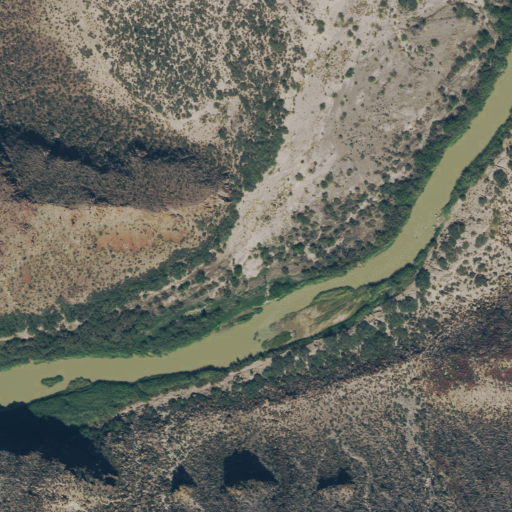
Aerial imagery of valley in Texas named Canyon Colorado containing shrub, unknown, and woody wetlands